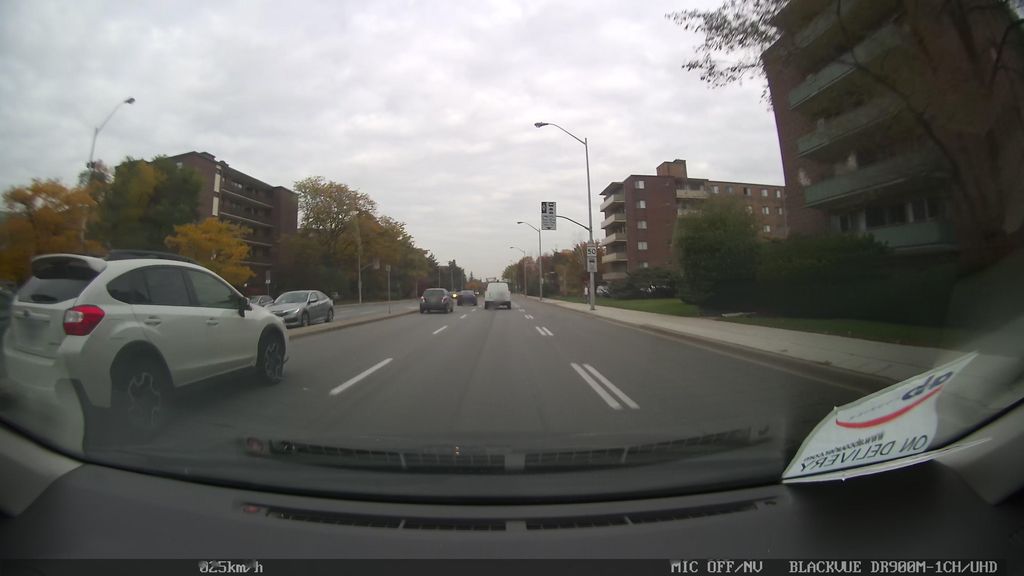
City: toronto